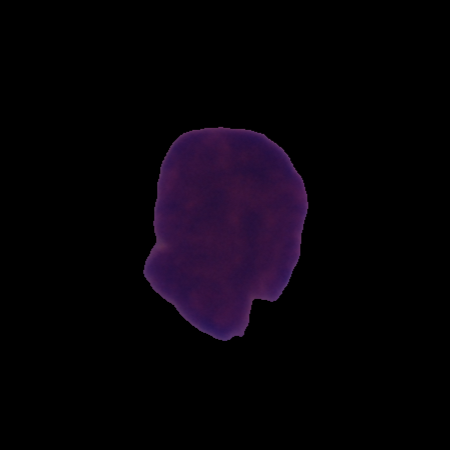
Label: cancer